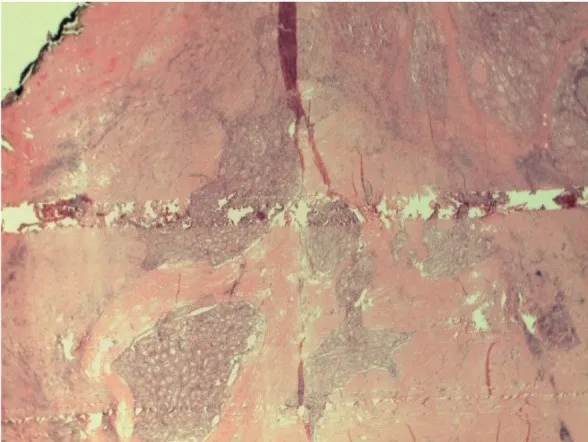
The sclerosing variant of papillary carcinoma with inflammation, sclerosis.
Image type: pathology (h&e)